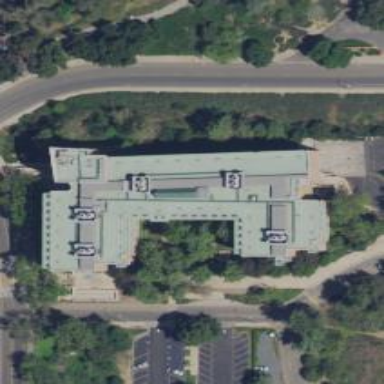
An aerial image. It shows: University building.